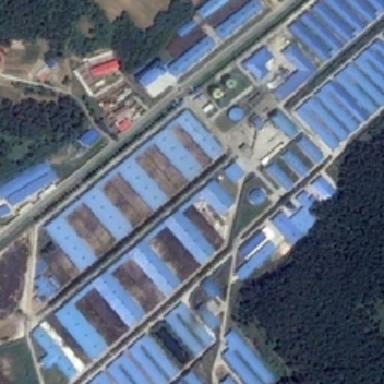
A row of factories with a blue roof is built beside the road through the woods .